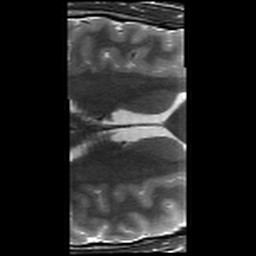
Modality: T2w
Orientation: axial
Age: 21
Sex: male
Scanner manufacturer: siemens
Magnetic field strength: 3 T
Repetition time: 8.02 s
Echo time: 0.08 s